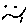
Label: smiley face